Aerial crown-view tile of a tropical tree (Barro Colorado Island, Panama), acquired 20250414:
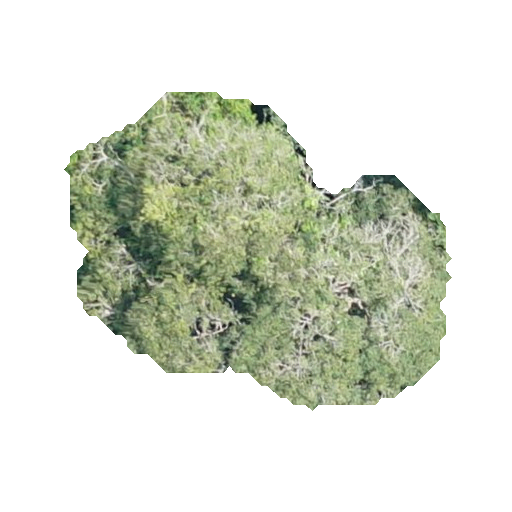
Species: Handroanthus guayacan
GBIF accepted scientific name: Handroanthus guayacan
Crown area: 125.751 m²